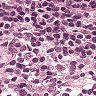
Metastatic tissue present: no